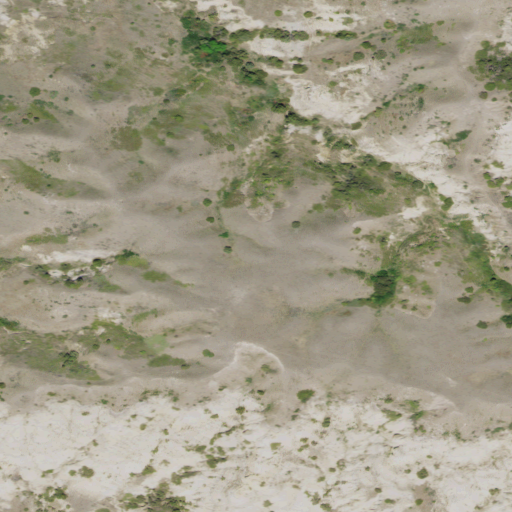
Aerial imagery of mountain in Montana named Little Sheep Mountain containing grassland, evergreen forest, and shrub